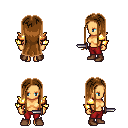
a pixel art fantasy rpg character, female body template, human, tanned skin, gold arm armor, red pants, brown extra-long hairstyle, brown shoes, dagger, four views (front, back, left, right), 2x2 character sprite sheet, small pixel art, hard edges, no anti-aliasing